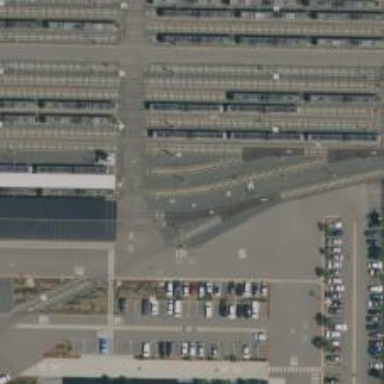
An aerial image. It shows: Light rail service yard with electrified contact lines.